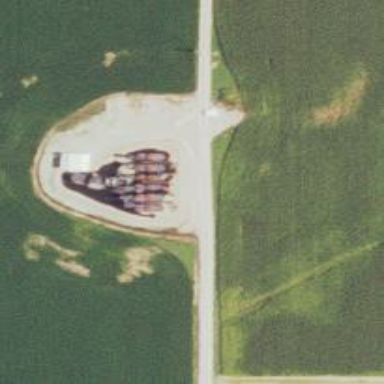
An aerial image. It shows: Storage tank that is man-made.